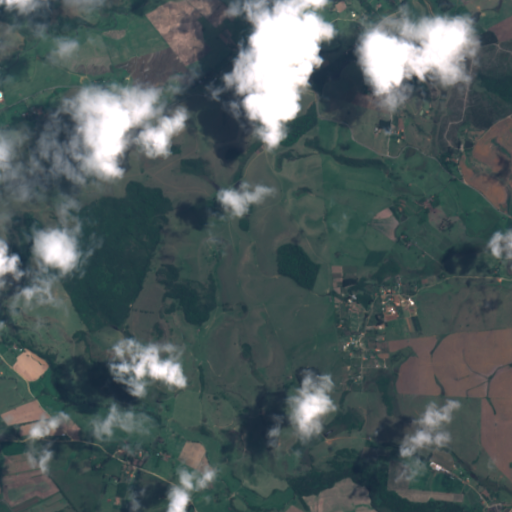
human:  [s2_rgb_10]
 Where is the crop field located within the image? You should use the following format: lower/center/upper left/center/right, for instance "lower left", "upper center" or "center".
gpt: The crop field is located in the upper center of the image.
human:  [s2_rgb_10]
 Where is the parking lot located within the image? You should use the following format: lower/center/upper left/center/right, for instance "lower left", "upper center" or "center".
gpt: There is no parking lot in the image.